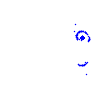
Particle: pion